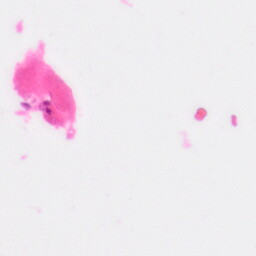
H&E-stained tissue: Colon